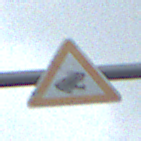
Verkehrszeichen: AmphibienwanderungLinks
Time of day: Midday
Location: Outdoor (Suburban)
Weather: Overcast
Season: NotSpecified
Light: Natural